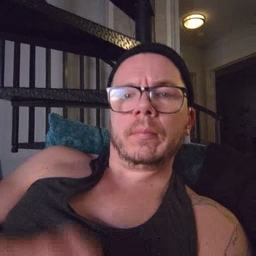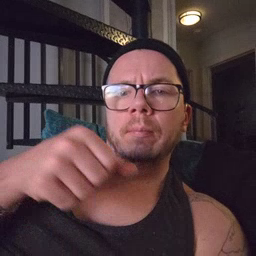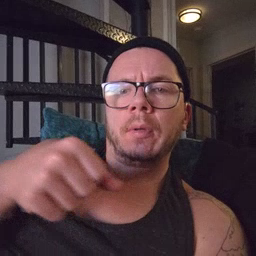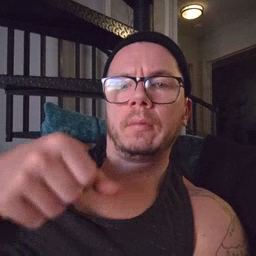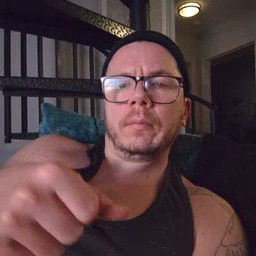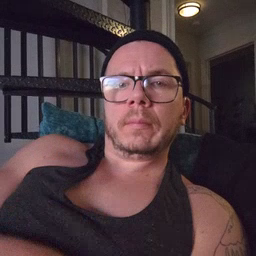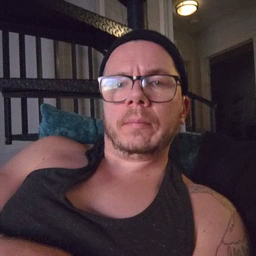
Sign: puzzle